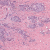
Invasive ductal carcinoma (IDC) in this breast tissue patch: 1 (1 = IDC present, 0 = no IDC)